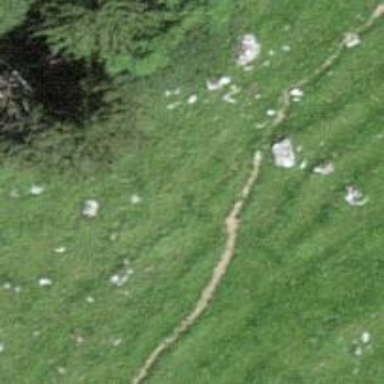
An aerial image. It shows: Grassy path.